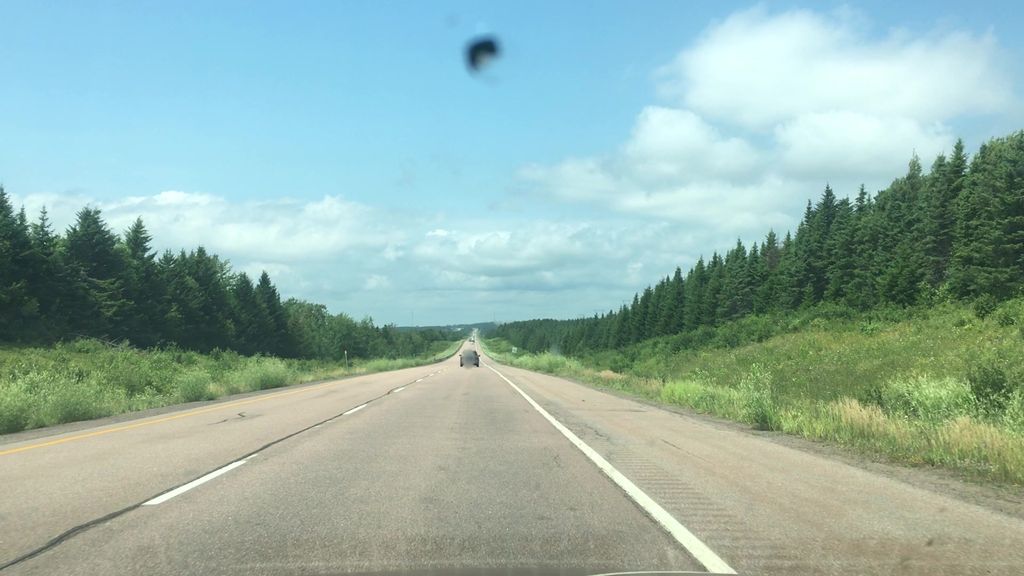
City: charlottetown